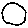
Label: circle